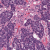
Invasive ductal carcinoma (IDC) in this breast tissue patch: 1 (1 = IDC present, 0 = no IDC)